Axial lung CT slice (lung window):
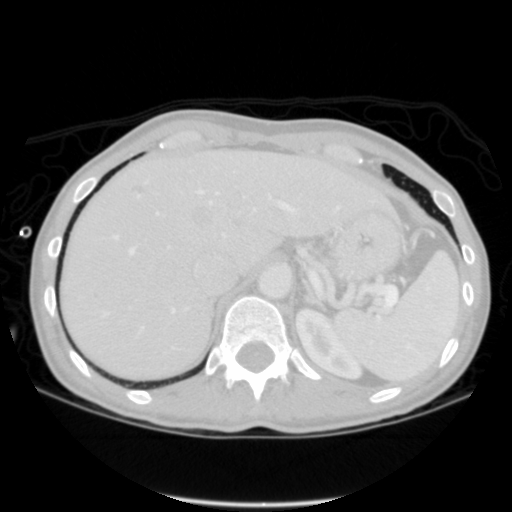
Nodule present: no